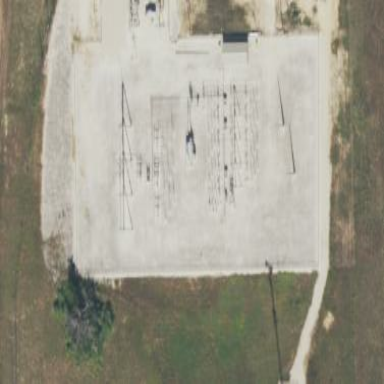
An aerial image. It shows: Outdoor power substation surrounded by fence. This substation operates at the transmission level.